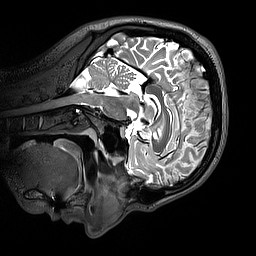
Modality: T2w
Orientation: sagittal
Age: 22
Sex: male
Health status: healthy
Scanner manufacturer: siemens
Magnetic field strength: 3 T
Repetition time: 3.2 s
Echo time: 0.412 s